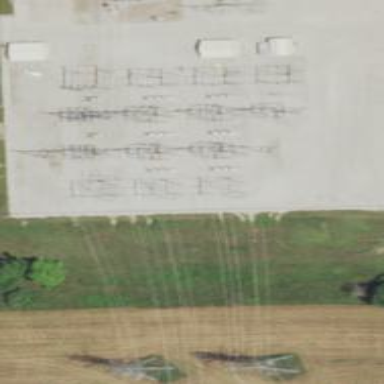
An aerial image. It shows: Switch used for power control.